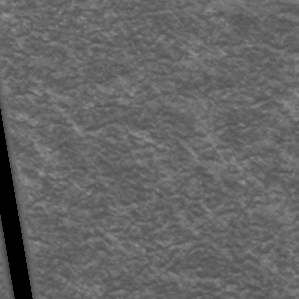
Label: frost